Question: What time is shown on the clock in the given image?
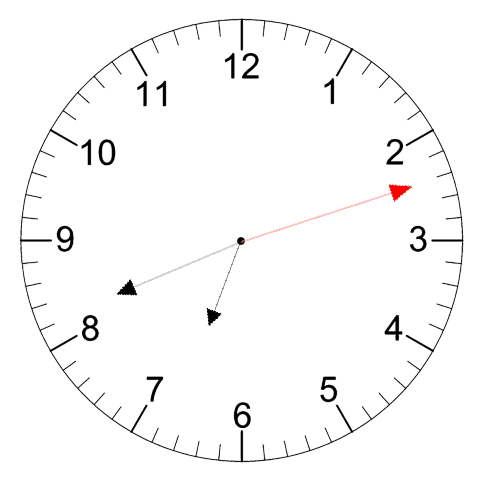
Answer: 06:41:12